Interaction volume radius: 5 \u00c5
Interaction volume height: 25 \u00c5
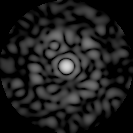
Disorder parameter: 0.7599